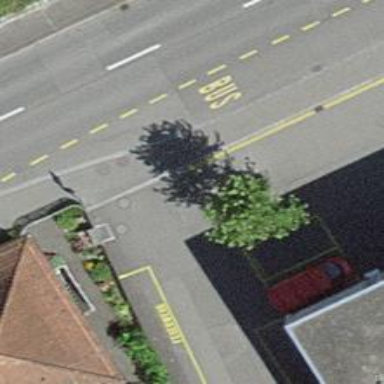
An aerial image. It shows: Brown bench in the vicinity.